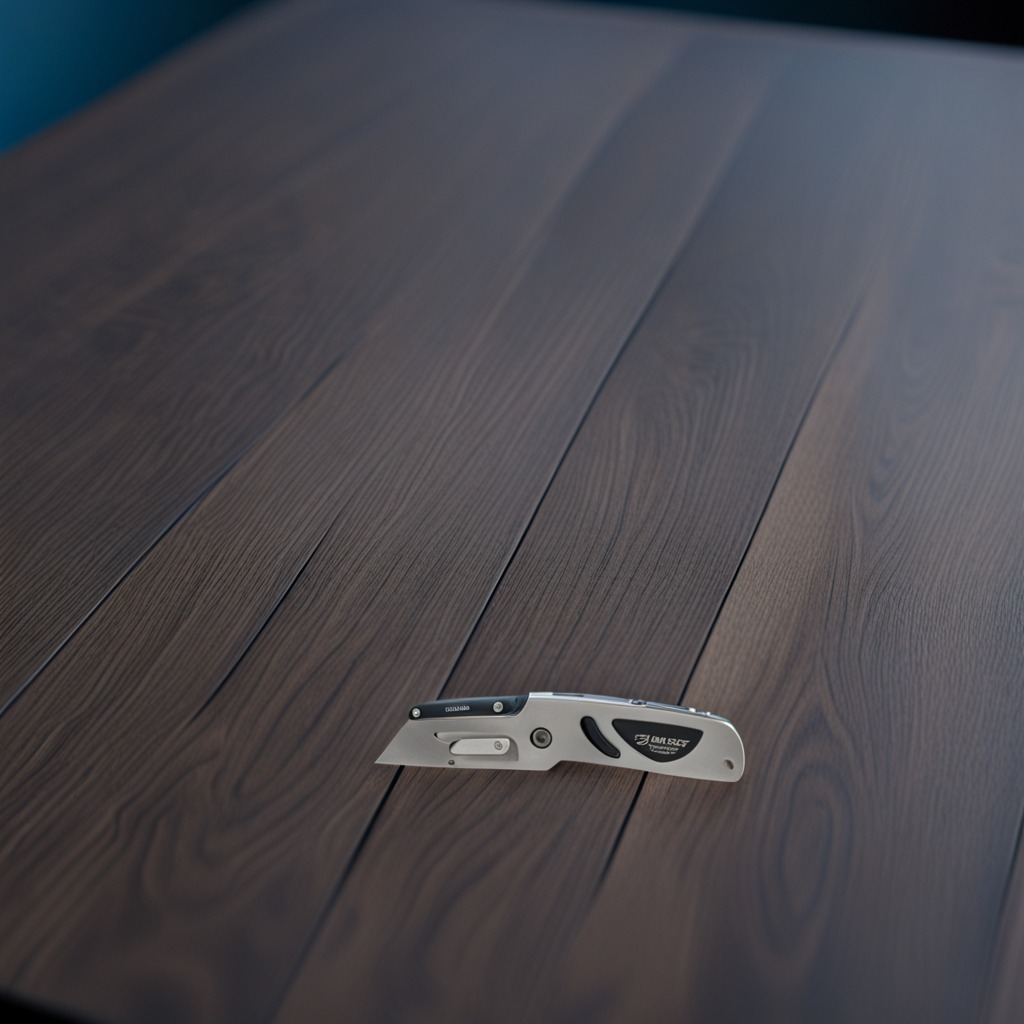
A utility knife lies on the old table with faint burn marks in a small garage at twilight.